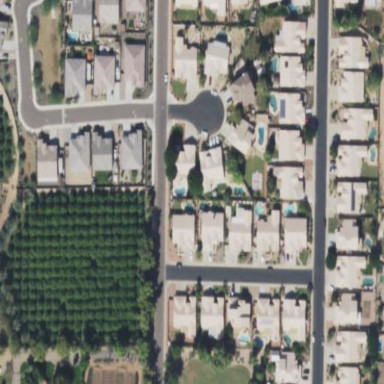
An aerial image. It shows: Residential area composed of single-family homes.